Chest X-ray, PA view. Patient: 51 years old, sex M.
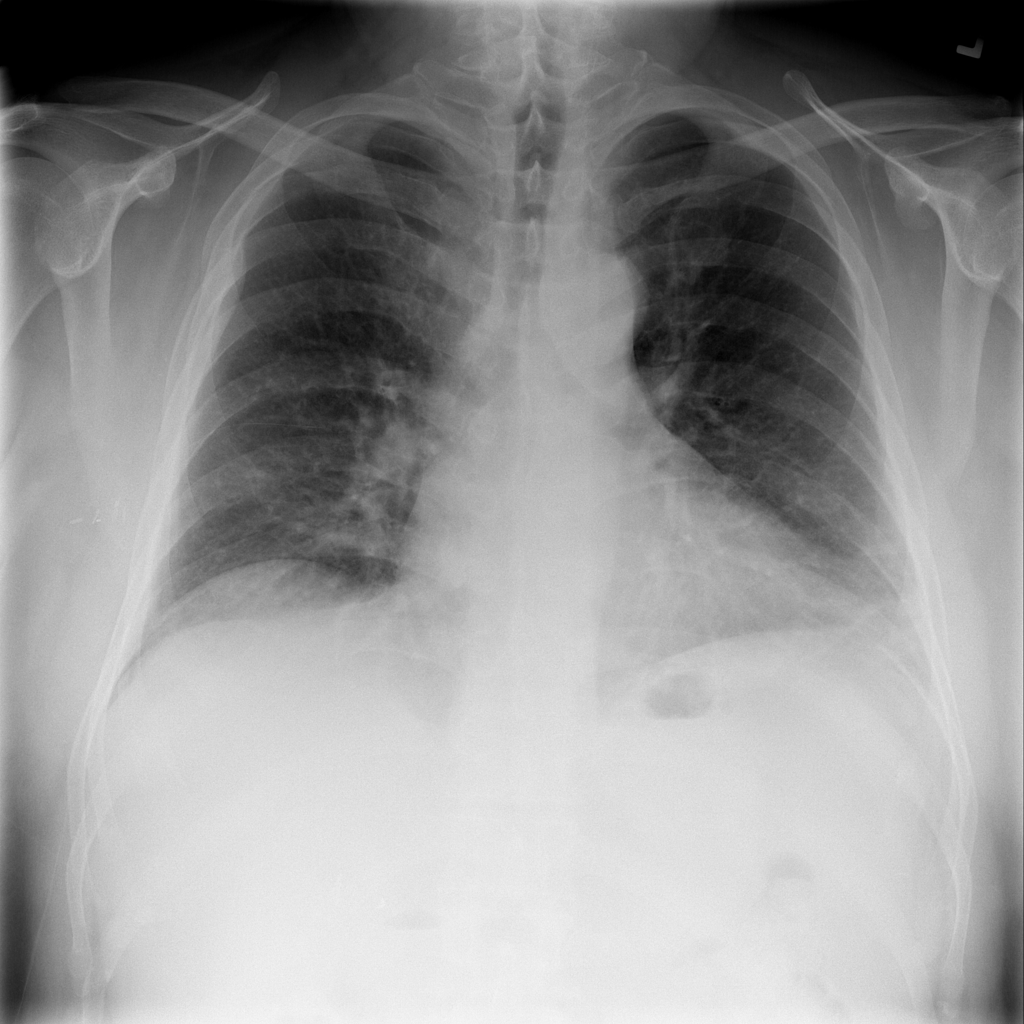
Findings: No Finding